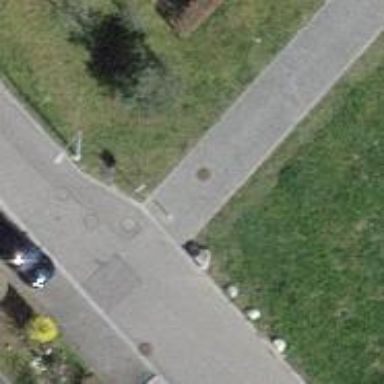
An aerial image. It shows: Bollard.